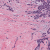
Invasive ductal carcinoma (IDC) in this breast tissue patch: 1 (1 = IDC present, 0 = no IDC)